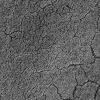
Atmospheric dust classification: not_dusty